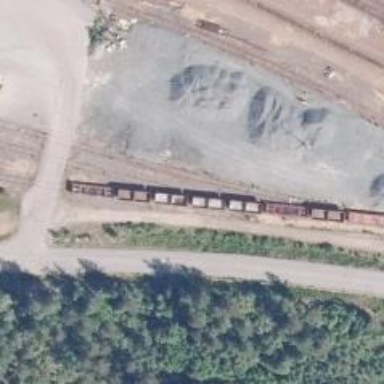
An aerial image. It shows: Rail spur service.